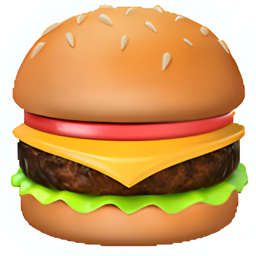
Name: hamburger
Emoji: 🍔
Group: Food & Drink
Sub-group: food-prepared